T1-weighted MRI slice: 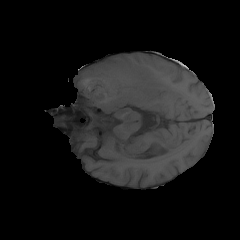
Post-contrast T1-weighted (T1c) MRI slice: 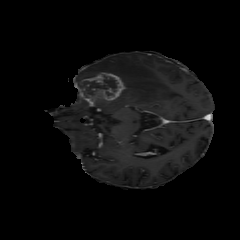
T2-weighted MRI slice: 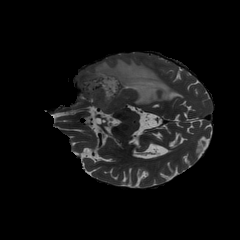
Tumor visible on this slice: yes